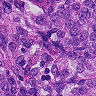
Metastatic tissue present: yes